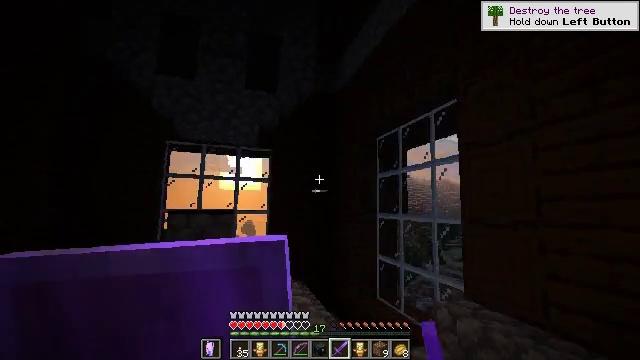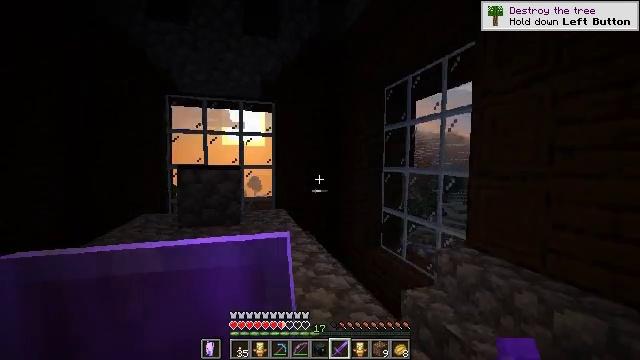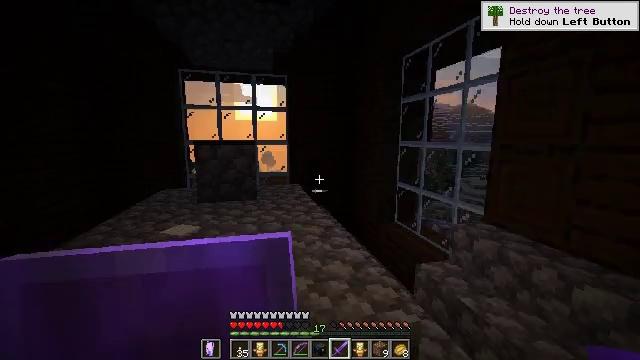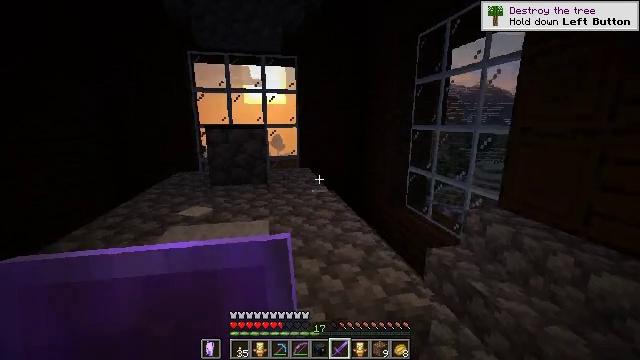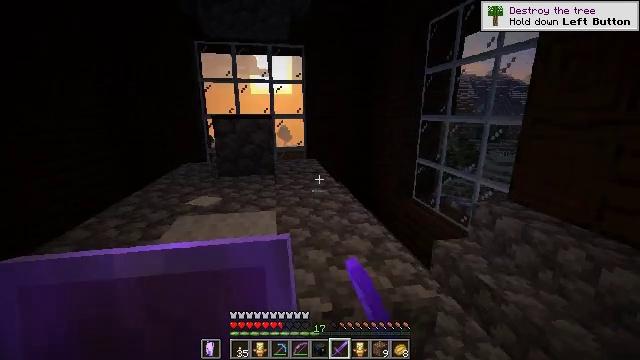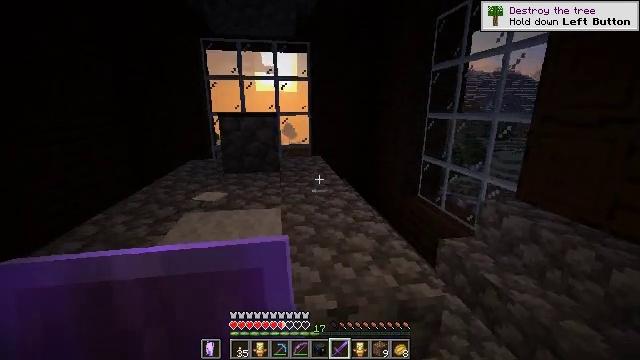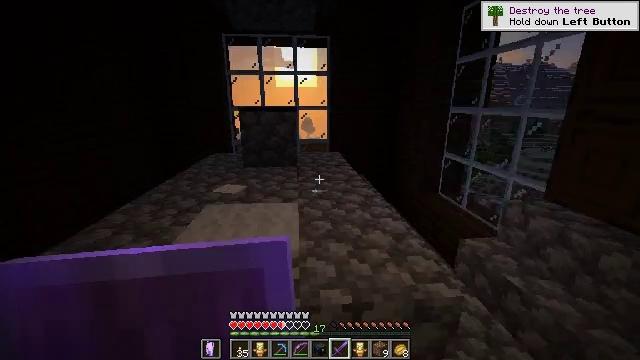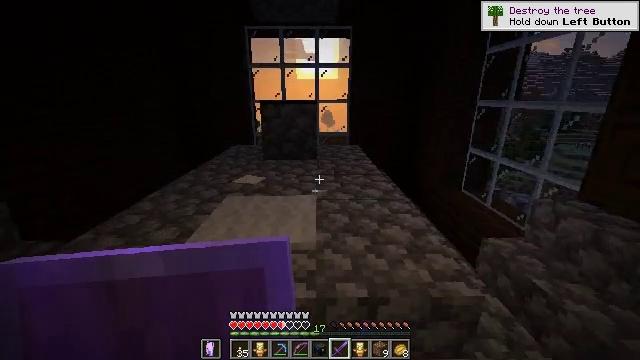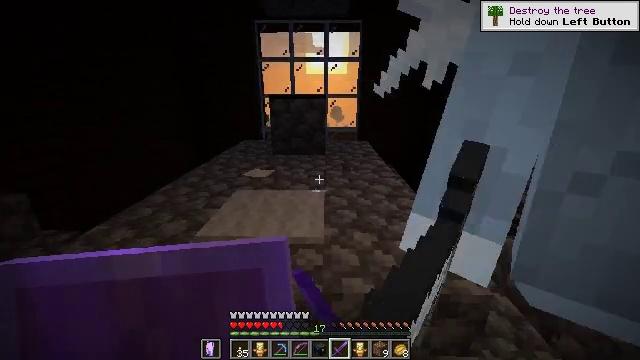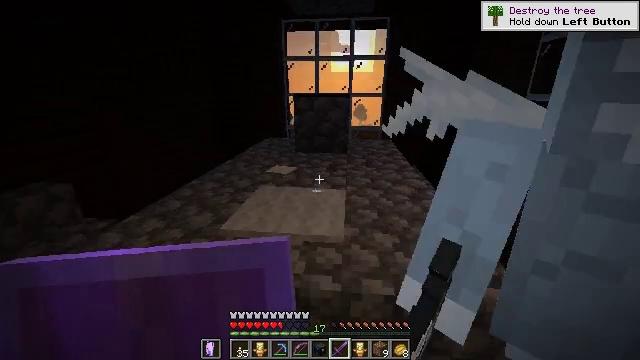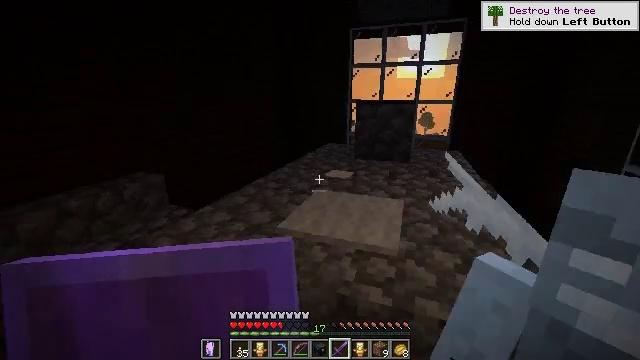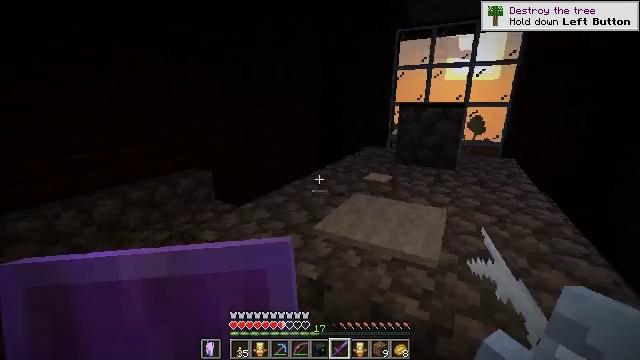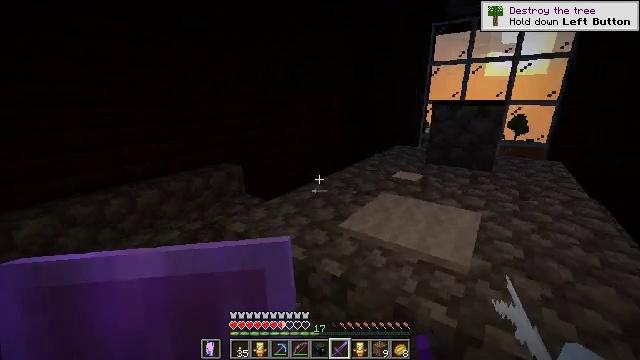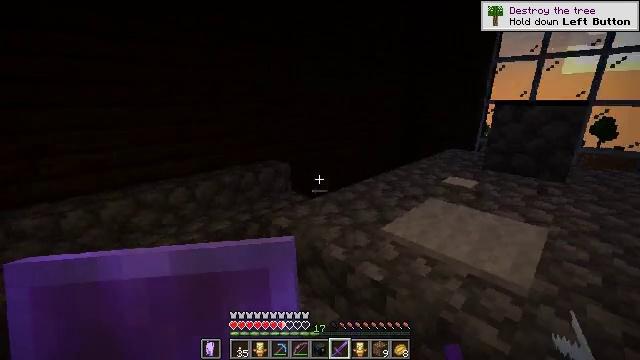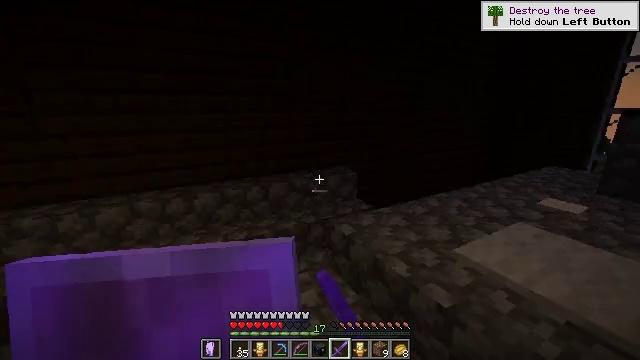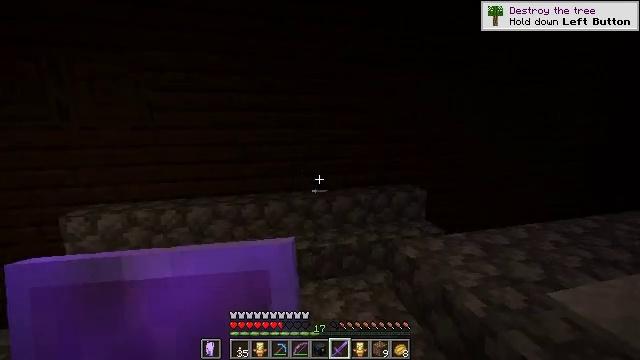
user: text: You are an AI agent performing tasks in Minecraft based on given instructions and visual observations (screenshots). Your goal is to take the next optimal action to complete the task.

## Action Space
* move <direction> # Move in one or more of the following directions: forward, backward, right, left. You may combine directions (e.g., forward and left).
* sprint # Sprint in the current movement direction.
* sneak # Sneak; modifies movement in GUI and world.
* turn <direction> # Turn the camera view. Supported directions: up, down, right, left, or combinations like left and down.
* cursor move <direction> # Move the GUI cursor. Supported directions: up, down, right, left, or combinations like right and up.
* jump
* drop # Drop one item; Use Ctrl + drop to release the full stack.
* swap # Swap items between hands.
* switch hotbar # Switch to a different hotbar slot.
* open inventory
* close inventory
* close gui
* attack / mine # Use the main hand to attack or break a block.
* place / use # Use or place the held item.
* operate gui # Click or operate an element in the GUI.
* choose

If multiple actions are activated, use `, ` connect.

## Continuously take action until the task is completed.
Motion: motion action
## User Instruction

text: Combat the vex.
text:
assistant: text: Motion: turn down
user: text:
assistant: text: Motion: turn left and down
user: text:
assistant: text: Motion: turn left and down, attack / mine
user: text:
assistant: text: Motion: turn left and down, attack / mine
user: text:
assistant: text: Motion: turn left, attack / mine
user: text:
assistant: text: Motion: turn left and down
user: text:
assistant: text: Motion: turn left and down, attack / mine
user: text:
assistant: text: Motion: turn left and down, attack / mine
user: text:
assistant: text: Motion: turn left, attack / mine
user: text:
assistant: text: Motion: turn left and up
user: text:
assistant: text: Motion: turn left
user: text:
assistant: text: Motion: turn left
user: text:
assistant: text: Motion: turn left, attack / mine
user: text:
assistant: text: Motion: turn left and up, attack / mine
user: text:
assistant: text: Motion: turn left and up
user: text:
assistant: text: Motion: turn left
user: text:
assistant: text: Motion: turn right
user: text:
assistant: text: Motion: turn right and down, attack / mine
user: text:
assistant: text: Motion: turn right and down, attack / mine
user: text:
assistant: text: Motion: turn right and down, attack / mine
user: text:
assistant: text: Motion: turn right and down
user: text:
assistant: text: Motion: turn right and down
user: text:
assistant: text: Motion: turn right and down, attack / mine
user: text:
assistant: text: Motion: turn right and down, attack / mine
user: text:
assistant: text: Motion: turn right and down
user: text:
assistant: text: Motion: turn down
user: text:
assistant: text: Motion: turn down
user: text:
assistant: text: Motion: turn right
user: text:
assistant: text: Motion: turn right
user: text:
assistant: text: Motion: turn right